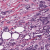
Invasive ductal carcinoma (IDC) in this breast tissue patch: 1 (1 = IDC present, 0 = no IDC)